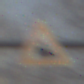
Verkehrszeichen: Bahnuebergang
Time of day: MorningAfternoon
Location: Outdoor (Nature)
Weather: Clear
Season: Winter
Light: Natural